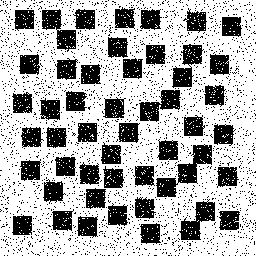
Squares: 52
Triangles: 0
Stars: 0
Total shapes: 52